Field crop: maize
Growth stage: 2
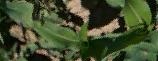
Species: maize